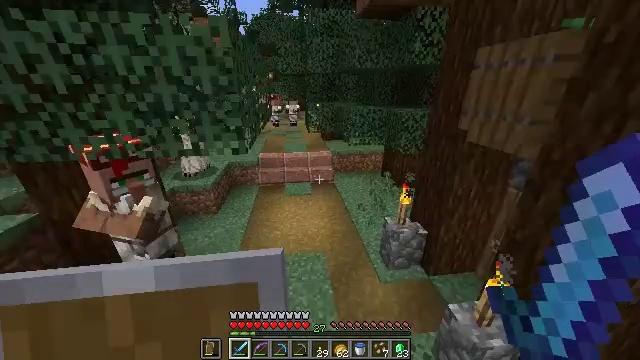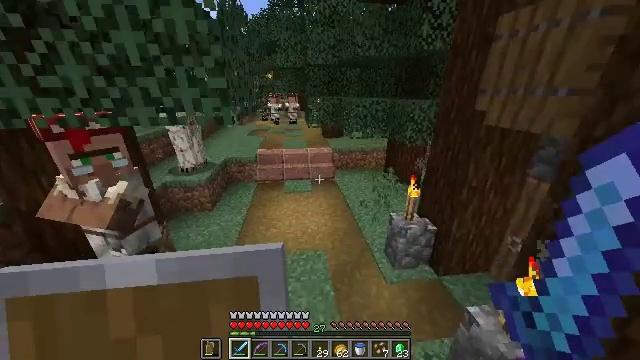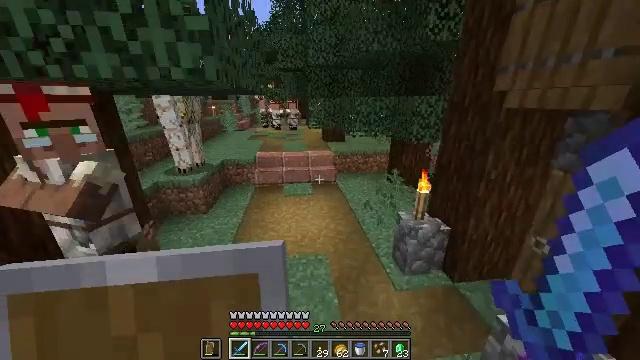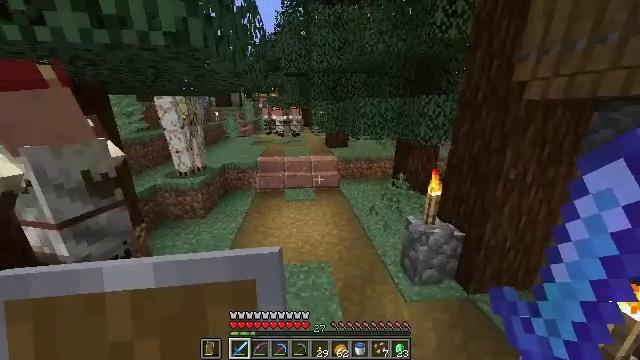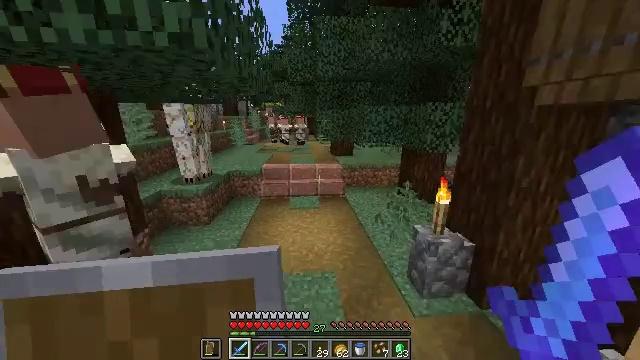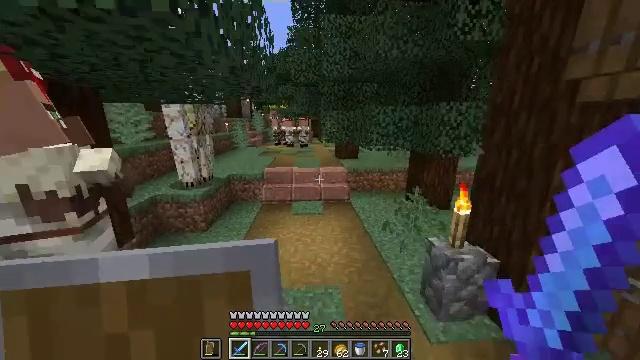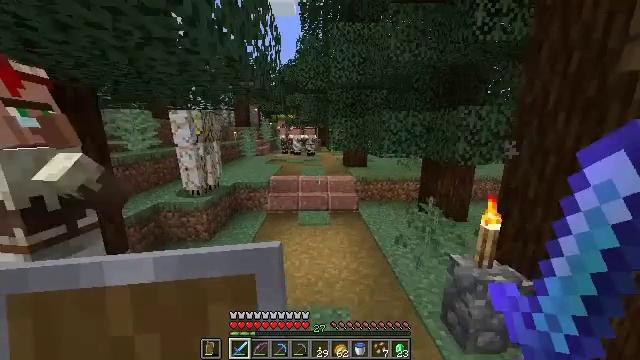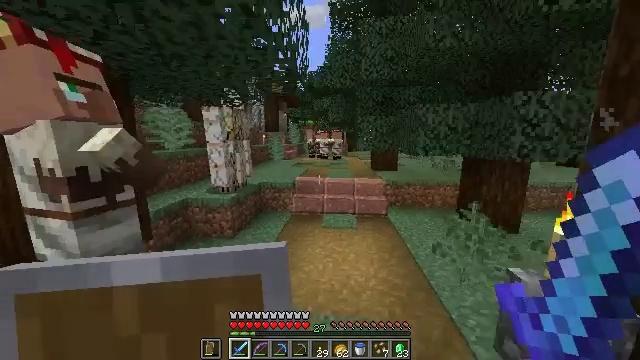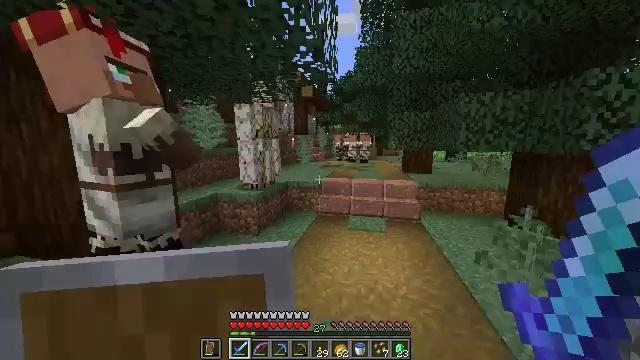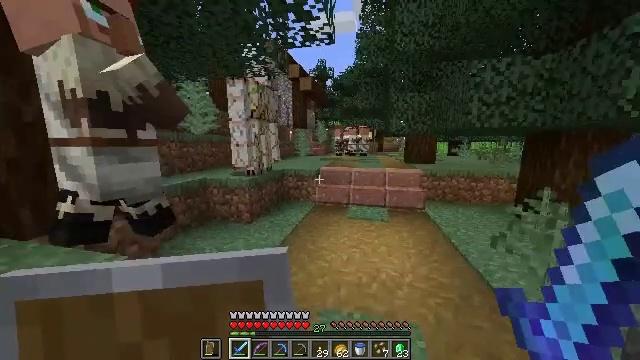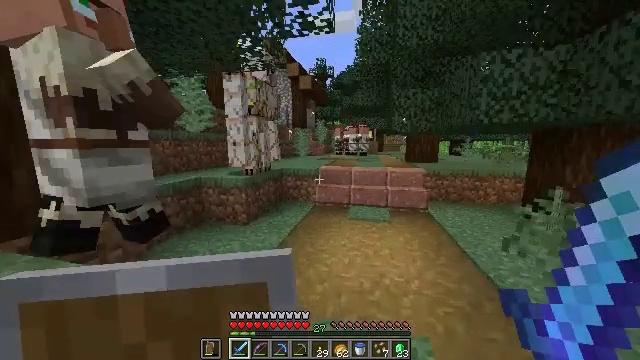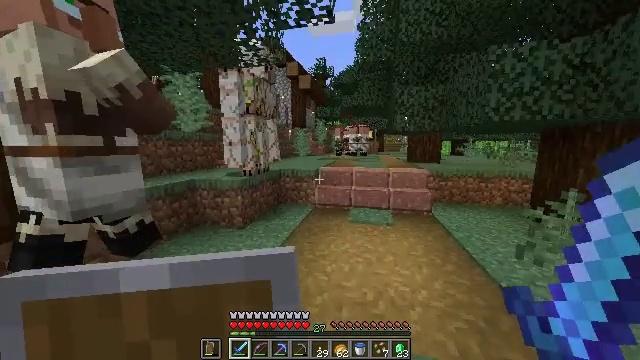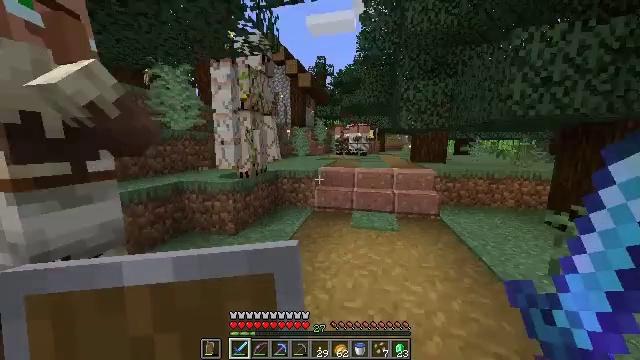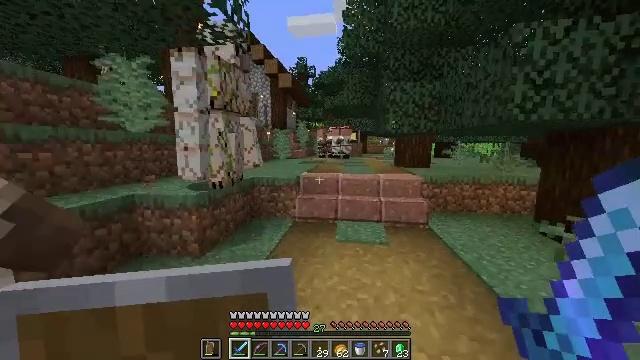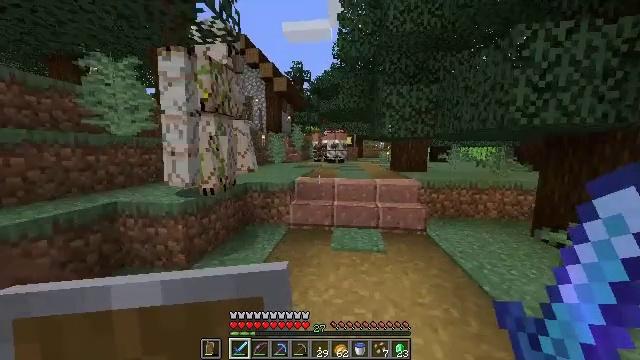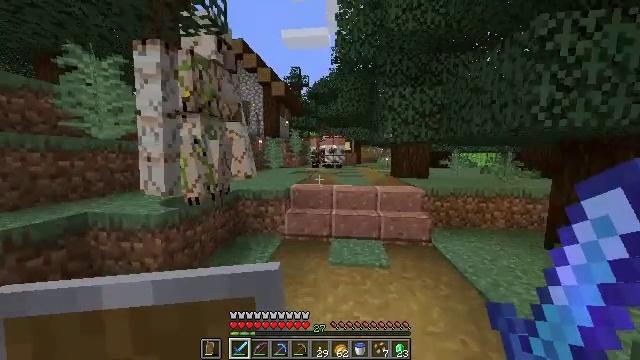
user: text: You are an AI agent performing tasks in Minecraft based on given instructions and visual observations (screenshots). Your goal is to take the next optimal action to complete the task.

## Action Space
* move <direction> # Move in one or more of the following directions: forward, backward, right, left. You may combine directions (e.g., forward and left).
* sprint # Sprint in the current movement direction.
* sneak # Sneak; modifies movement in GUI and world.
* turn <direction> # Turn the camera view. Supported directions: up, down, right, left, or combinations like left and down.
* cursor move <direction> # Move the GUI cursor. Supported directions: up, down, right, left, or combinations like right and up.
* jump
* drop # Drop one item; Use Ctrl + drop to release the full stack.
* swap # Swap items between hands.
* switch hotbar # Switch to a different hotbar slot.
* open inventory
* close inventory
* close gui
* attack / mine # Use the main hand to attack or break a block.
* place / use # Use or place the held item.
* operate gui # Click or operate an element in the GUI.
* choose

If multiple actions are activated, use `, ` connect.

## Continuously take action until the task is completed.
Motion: motion action
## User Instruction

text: Use the crafting table to create a book.
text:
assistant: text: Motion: move forward
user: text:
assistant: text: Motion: move forward, turn up
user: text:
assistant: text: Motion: move forward, turn up
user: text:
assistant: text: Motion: move forward, sprint, turn left and up
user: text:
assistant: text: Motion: move forward, sprint, turn left
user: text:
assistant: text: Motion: move forward, sprint, turn left and up
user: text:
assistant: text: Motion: move forward, turn left and up
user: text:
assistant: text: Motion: move forward, turn left and up
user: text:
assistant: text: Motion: move forward, sprint
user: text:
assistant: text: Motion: move forward, sprint
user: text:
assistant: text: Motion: move forward
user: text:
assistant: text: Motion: move forward
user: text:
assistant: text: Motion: move forward, turn right
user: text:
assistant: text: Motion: move forward, turn right and up
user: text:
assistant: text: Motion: move forward, sprint, turn up
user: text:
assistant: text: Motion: move forward, sprint
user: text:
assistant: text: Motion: move forward
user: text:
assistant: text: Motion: move forward, turn up
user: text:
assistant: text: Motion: move forward
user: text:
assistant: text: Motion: move forward, turn right and up
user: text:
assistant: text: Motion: move forward
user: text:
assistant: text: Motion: move forward
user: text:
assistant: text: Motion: move forward
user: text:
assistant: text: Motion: move forward, turn left
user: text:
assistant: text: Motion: move forward, turn left
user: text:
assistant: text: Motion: move forward
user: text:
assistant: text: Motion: move forward, turn left, jump
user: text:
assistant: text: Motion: move forward, turn left, jump
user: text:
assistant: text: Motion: move forward, turn left, jump
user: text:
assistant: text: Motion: move forward